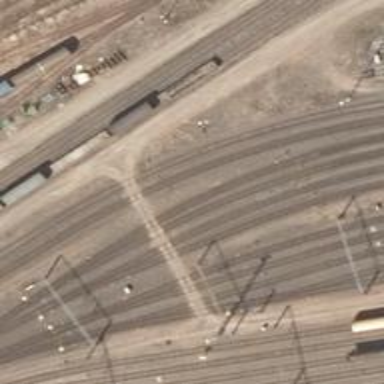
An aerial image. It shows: Railway signal.